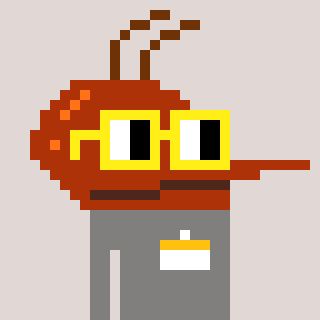
a pixel art character with square yellow glasses, a mosquito-shaped head and a bluegrey-colored body on a warm background